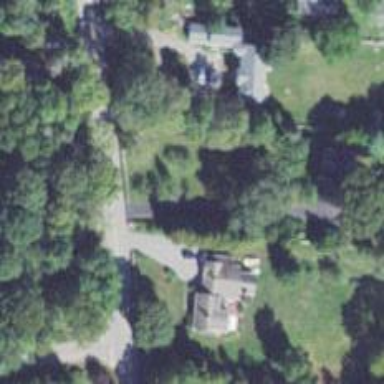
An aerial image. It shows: Residential driveway used as service road.